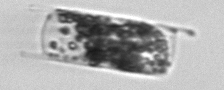
Label: Hemiaulus